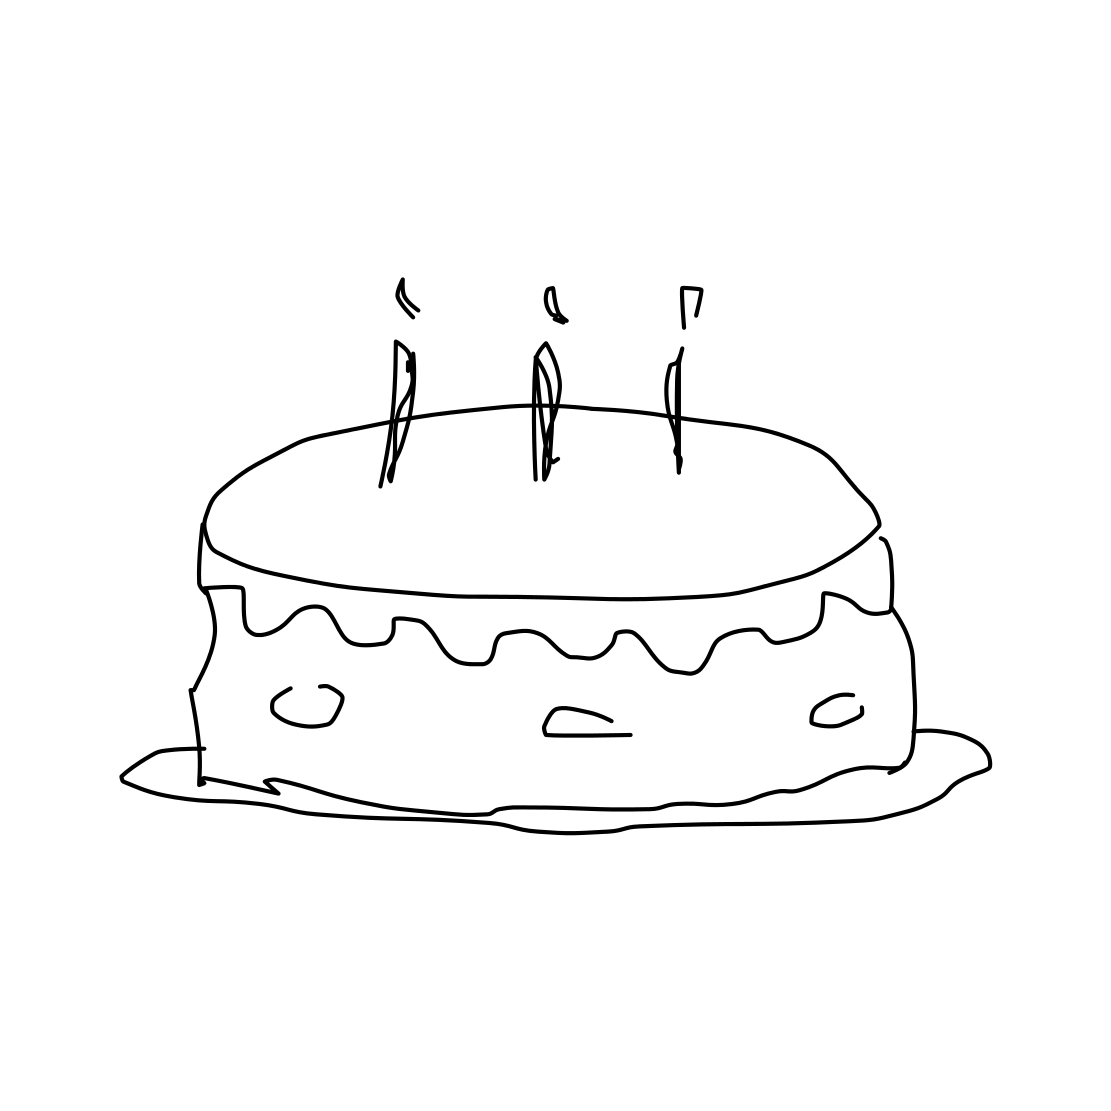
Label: cake